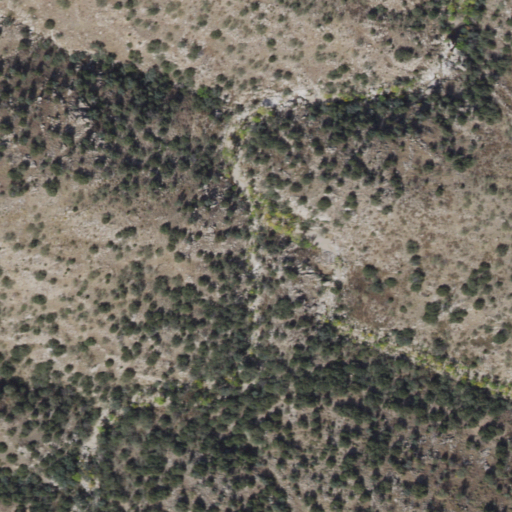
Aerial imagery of valley in Arizona named Chimney Canyon containing shrub and evergreen forest